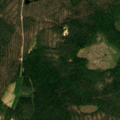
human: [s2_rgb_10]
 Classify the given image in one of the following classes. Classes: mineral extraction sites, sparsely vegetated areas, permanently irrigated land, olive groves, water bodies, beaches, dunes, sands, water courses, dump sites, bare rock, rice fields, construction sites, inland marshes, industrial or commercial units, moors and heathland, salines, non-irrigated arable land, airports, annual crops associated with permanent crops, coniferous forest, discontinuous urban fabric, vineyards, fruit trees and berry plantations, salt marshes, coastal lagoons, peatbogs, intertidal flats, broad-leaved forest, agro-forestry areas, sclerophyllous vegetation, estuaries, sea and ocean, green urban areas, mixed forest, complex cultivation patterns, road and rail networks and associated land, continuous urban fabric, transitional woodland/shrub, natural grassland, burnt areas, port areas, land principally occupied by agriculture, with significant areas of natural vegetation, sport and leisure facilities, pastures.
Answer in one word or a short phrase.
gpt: coniferous forest